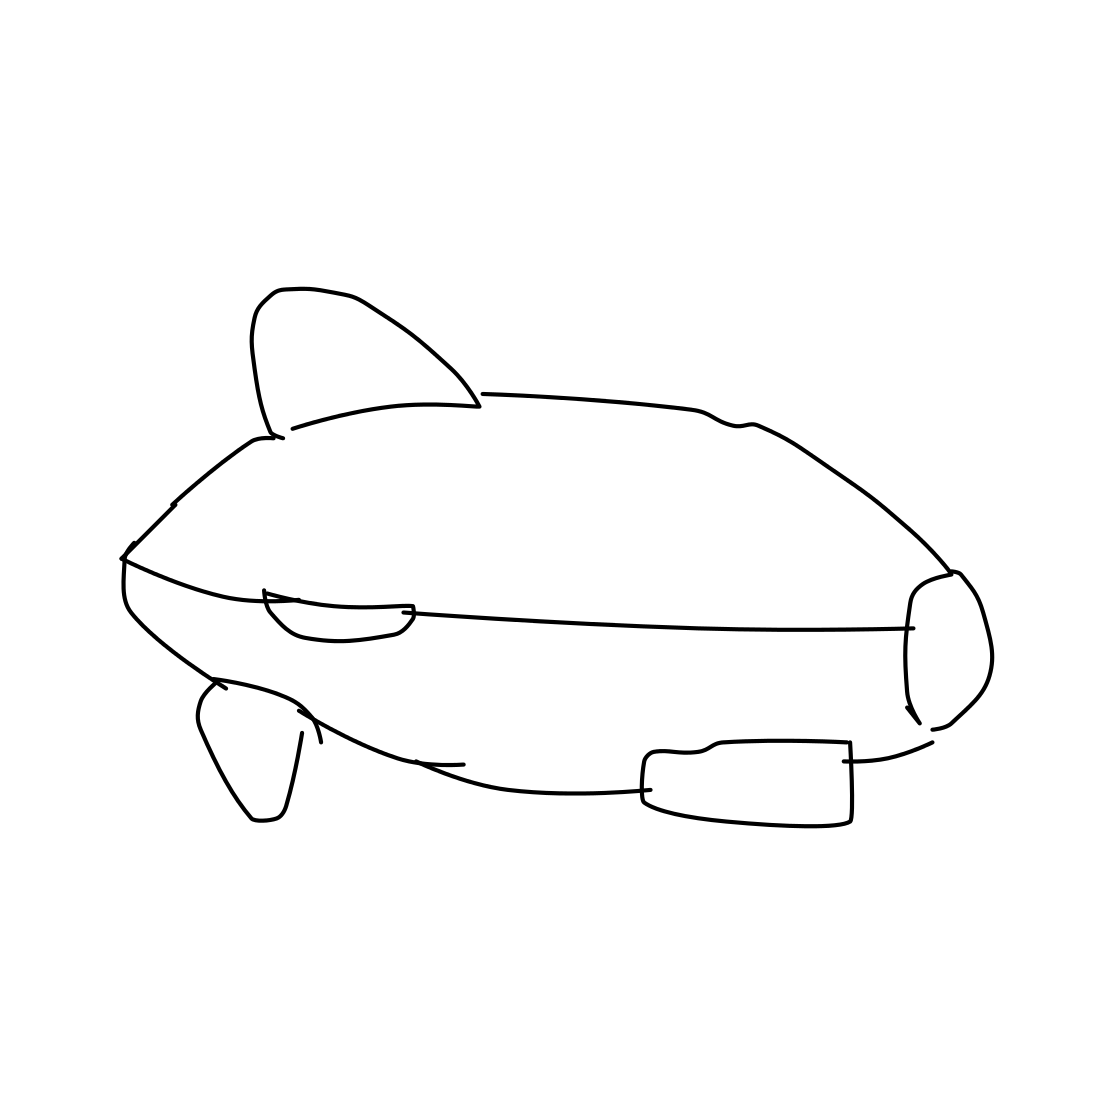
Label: blimp